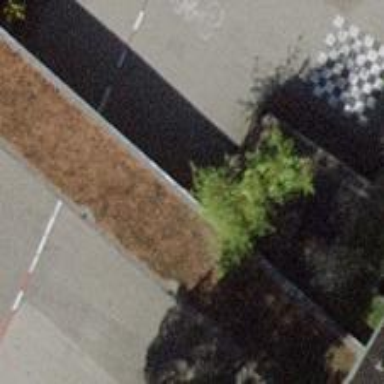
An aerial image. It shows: View of roof of building.